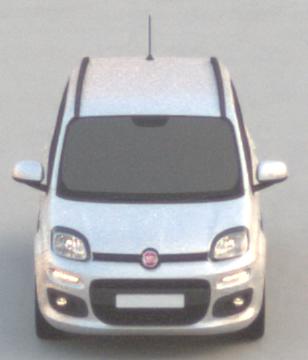
Make: Fiat
Model: Panda 1.2 8V
Detailed model: Panda (312)
Model produced from: 2013/02
Model produced until: 2013/12
Doors: 5
Color: white
Road condition: dry road
Daytime: sunrise or sunset
Contrast: low contrast